Question: Good afternoon, I'm putting together a chart that uses Highcharts stackLabels, it's exactly the same as this: JSFiddle however I do not want it to display the sum of the column values, I want it to appear item by item one on top of the other, same as the print I simulated below:

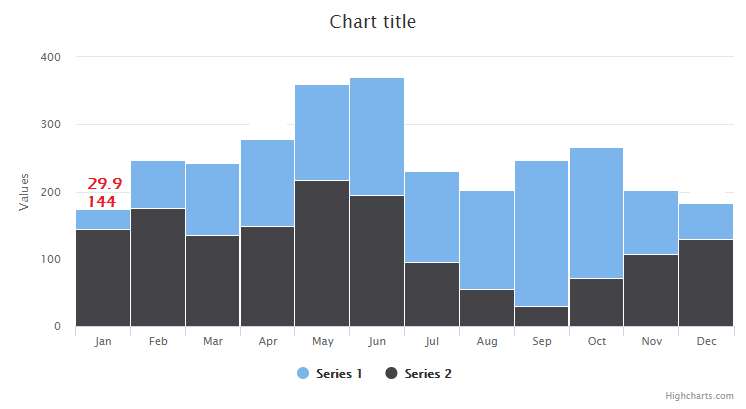
Answer: In order to set your 'stackLabels' as you expecting, you need to use 'stackLabels.formatter' function to calculate the labels values manually.
Next thing you've to do is make a little shifting on the labels. You are able to do it by 'stackLabels.y' field.
At the end, don't forget about the 'stackLabels.useHTML' parameter set equal to 'true'. It makes the '<span>' and '</br>' elements will appear correctly. Please take a look at code below:
'''
yAxis: {
stackLabels: {
style: {
color: 'red'
},
enabled: true,
useHTML: true,
formatter: function() {
var firstLabel = Math.round((this.points[0][1] - this.points[0][0]) * 10) / 10,
secondLabel = this.points[0][0]
return '<span>${firstLabel}</span></br>
<span>${secondLabel}</span>'
},
y: -15
}
}
'''
You can read more about parameters mentioned above here:
- <URL>
Live example: <URL>